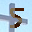
Label: 5